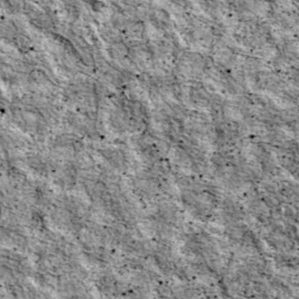
Label: non_frost